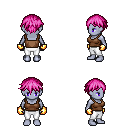
a pixel art fantasy rpg character, female body template, dark elf, purple skin, brown pirate shirt, white pants, pink short bangs hairstyle, gold gloves, four views (front, back, left, right), 2x2 character sprite sheet, small pixel art, hard edges, no anti-aliasing